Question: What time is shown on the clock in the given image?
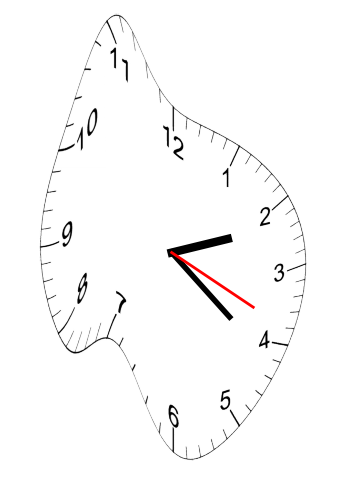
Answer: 02:21:19